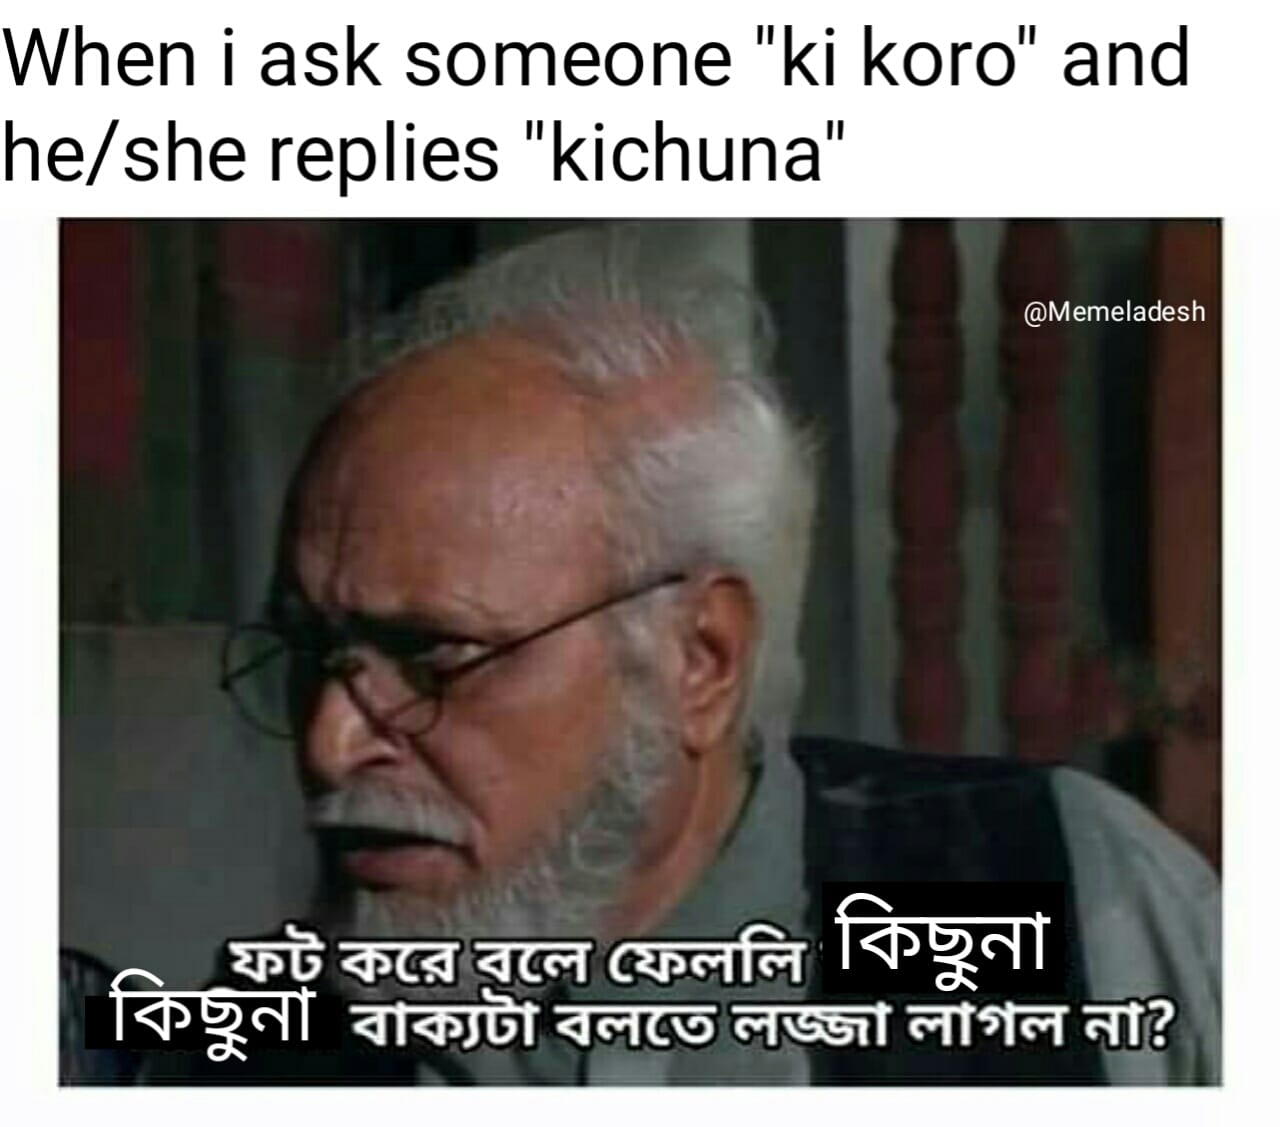
Caption: When i ask someone " ki koro "  and  he / she replies  " kichuna "     ফট করে বলে ফেললি কিছুনা কিছুনা বাক্যটা বলতে লজ্জা লাগল না ?
Label: non-hate